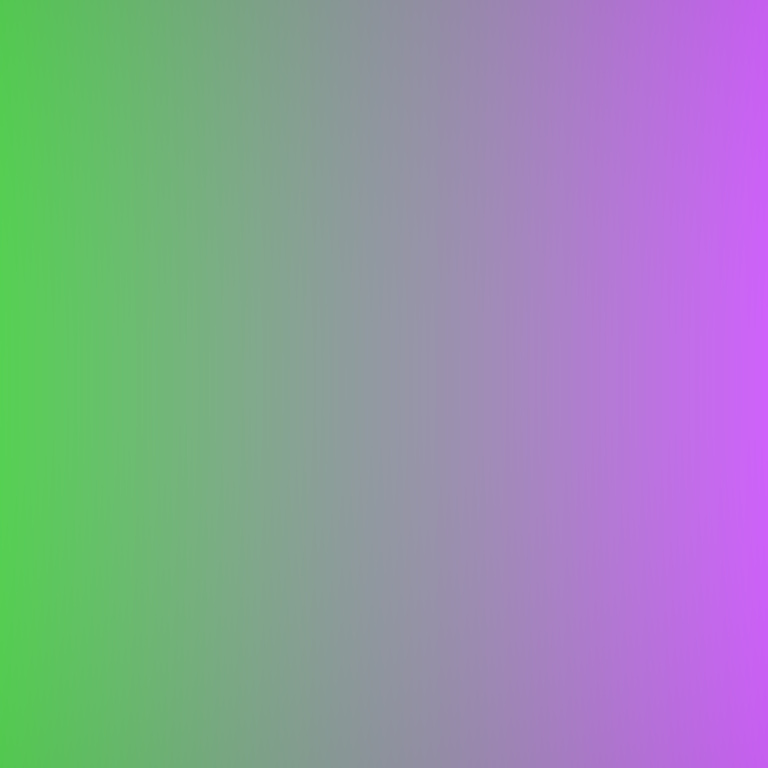
Abstract light effect, smooth gradient from vibrant green to soft purple, calm atmosphere, diffuse light, no room, no furniture, no objects.